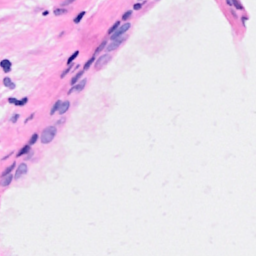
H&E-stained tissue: Breast